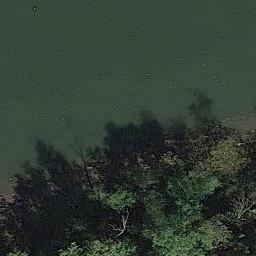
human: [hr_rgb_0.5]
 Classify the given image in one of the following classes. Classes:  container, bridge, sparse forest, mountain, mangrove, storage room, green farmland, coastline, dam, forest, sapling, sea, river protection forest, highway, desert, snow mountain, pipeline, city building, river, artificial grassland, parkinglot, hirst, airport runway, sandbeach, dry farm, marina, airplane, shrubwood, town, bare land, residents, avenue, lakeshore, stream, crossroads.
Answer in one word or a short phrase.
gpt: river protection forest